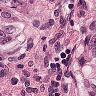
Metastatic tissue present: yes